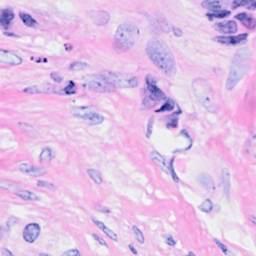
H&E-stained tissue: Breast